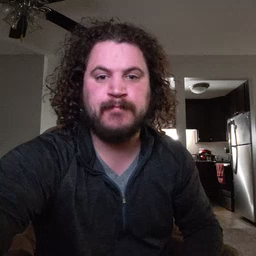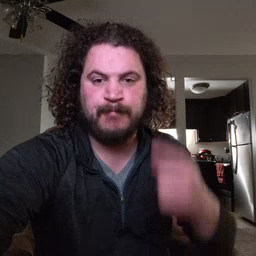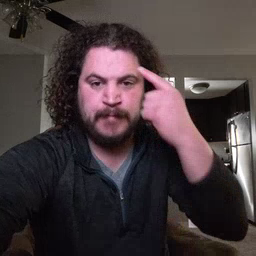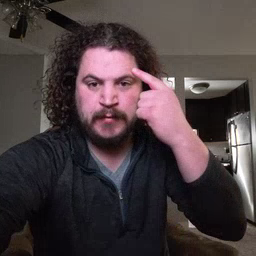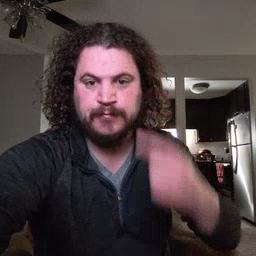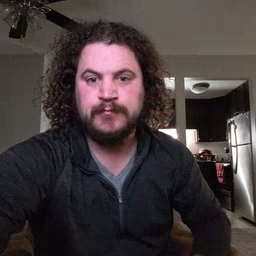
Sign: penny